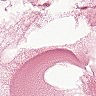
Metastatic tissue present: no